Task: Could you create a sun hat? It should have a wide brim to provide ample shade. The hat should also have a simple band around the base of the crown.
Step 25:
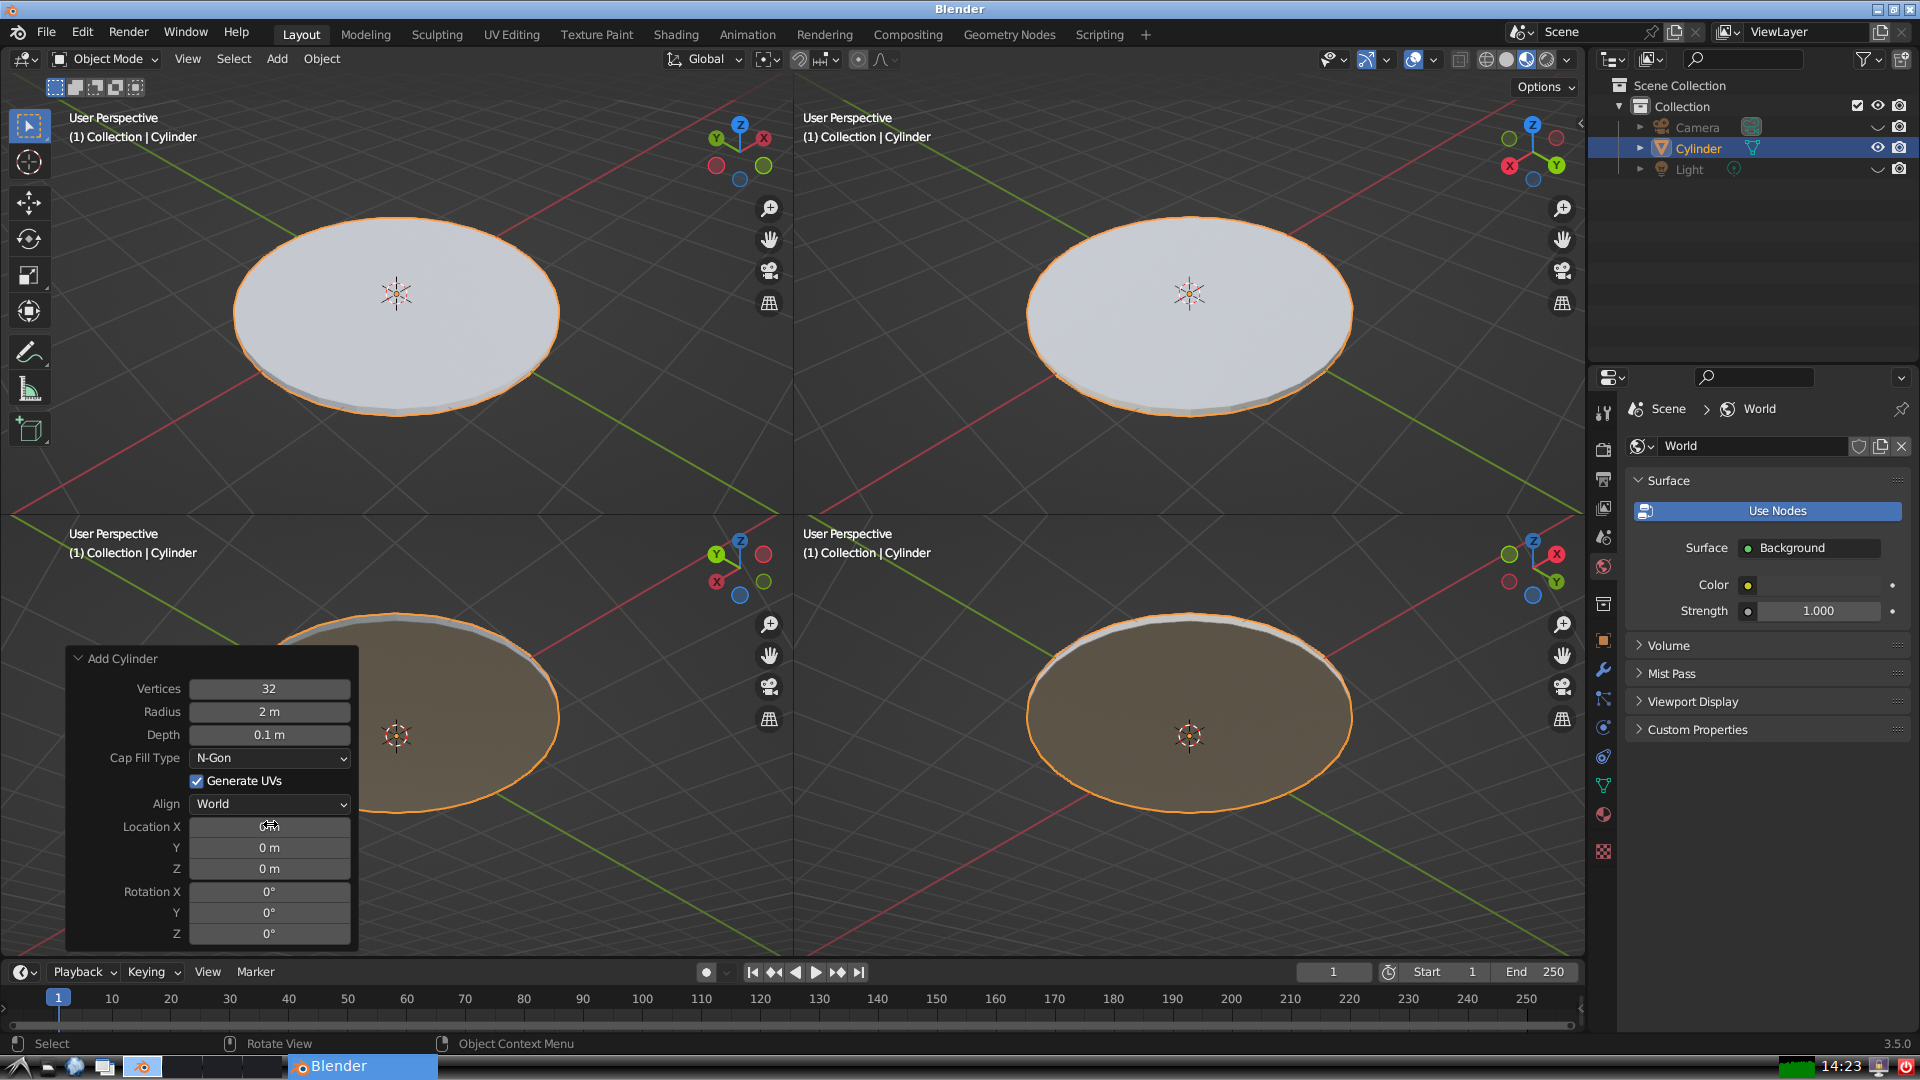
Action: click: no